Question: I need some advice for a design which I have to implement in application. Here is what it should look like (sorry for the low resolution of the image, but it's all I have for now).

So the basic idea of the design is this:
I have one UI component, in my situation I will use ProgressBar (the one with red fills) which will hold the information about some kind of user data. For example if user have listing of songs the max of progress bar will be the count of all songs, and the the progress will be set by the track that is playing right now. If I have 56 songs and I'm playing the 23rd of them, the progress will be calculated depending on that Integer. And the dots above progress bar will indicate which of the songs are favorited by me or not. For example if I'm playing 23th song and it's in my favorites, there should be dot above progress bar at the same position.
So my question is, what UI component should I use for adding the dots above the progress bar. I was thinking about 'RelativeLayout/LinearLayout/FrameLayout' , but as I know they don't have functions which I can do something like : 'layout.addView(view, x, y);' where 'x' and 'y' are the coordinates. Or is it the right way to do this? Maybe there is better way of doing the thing that I want to achieve. Use some other 'SubClass' of 'View'.
Any kind of help / advices / suggestions are welcome!
Thanks in advance!
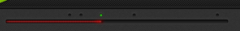
Answer: 1. On Android it is totally not recomended to use specific values for defining layout placement (unless you are using the screen measurements as a reference)
2. Always use DP (Density independent pixels) to define spacings and positions if FILL_PARENT and WRAP_CONTENT doesn't do the trick.
In android there are different kinds of layout to help you follow the above rules depending on the complexity and need.
in your case i suggest using a linear layout with vertical orientation like:
'''
<LinearLayout>
<CustomView/>
<ProgressBar />
</LinearLayout>
'''
So the custom view will actually have the dots.
So you can extend LinearLayout with horizontal orientation for your custom view.
there is a parameter called weight which you can set to each of its child views which will set the width(in your case) of the child to a specific percentage of the total layout width.